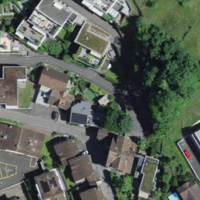
EUNIS habitat code: 54
Species observed at this site:
Sedum album
Araneus diadematus